【题型】填空题　【知识点】平面几何　【难度】easy
在平面上的线段 \( l \) 及点 \( P \)，在 \( l \) 上取一点 \( Q \)，线段 \( PQ \) 长度的最小值称为点 \( P \) 到线段 \( l \) 的距离，记作 \( d(P,l) \).设 \( l \) 是长为 \( 2 \) 的线段，则点集 \( D = \{P \mid d(P,l) \leq 1\} \) 所表示图形的面积是 \underline{\quad\quad\quad}.
【解答】
【答案】\( 4 + \pi \)

【分析】先分析出该集合所对应的图形形状，再分别计算各部分图形的面积，最后将各部分面积相加得到总面积.

【详解】已知集合 \( D = \{P \mid d(P,l) \leq 1\} \) 所表示的图形是一个边长为 \( 2 \) 的正方形和两个半径是 \( 1 \) 的半圆.如图所示.

将正方形面积和圆的面积相加，可得点集 \( D \) 所表示图形的面积
\[
S = S_{\text{正方形}} + S_{\text{圆}} = 4 + \pi.
\]

故答案为：\( 4 + \pi \).

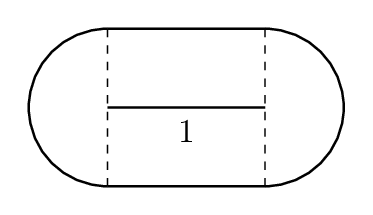